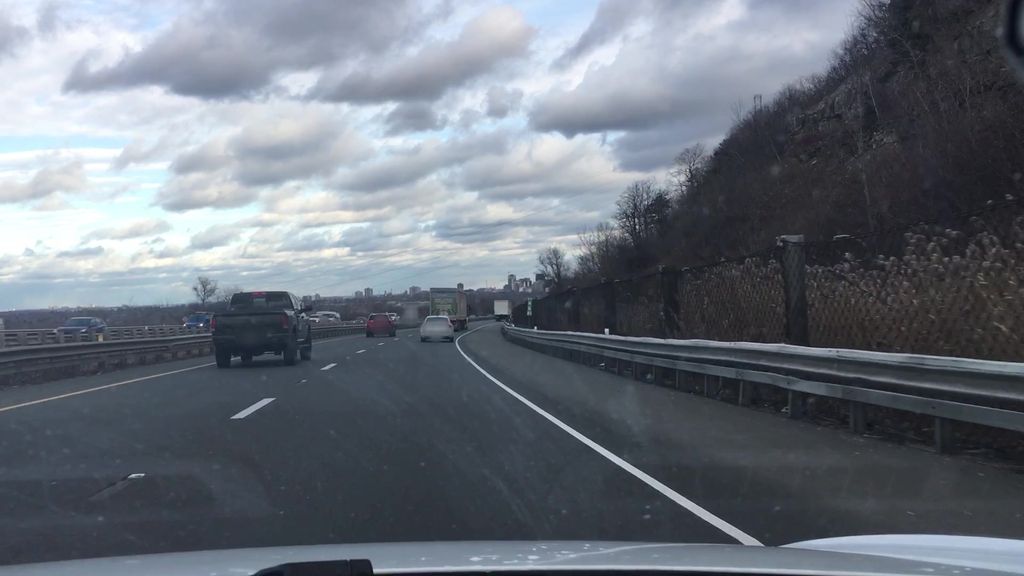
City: hamilton